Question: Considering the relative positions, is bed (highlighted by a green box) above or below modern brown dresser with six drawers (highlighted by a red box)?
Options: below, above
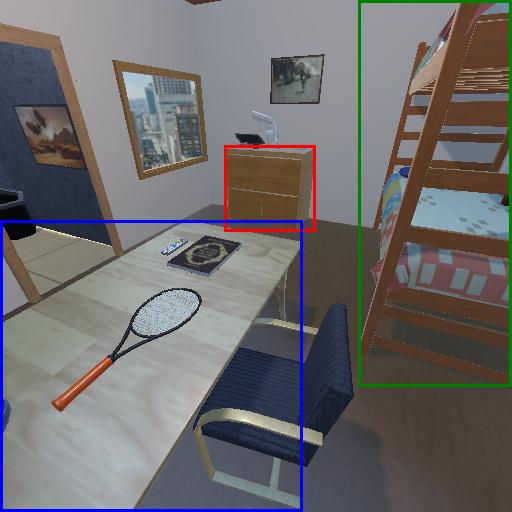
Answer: below